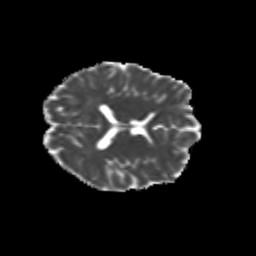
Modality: MD
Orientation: axial
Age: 24
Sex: female
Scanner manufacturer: siemens
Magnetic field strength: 3 T
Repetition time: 3.5 s
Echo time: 0.104 s